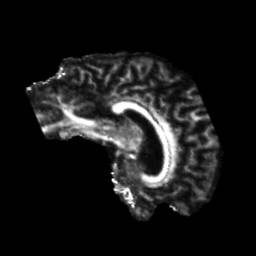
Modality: FA
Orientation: sagittal
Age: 63
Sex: male
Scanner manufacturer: siemens
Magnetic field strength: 3 T
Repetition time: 5.25 s
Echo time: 0.08 s